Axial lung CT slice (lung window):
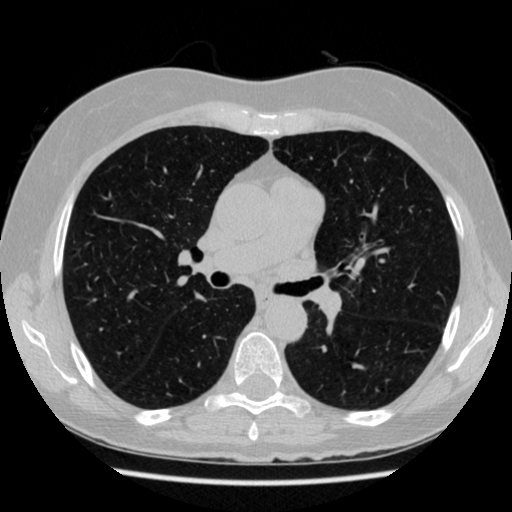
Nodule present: no